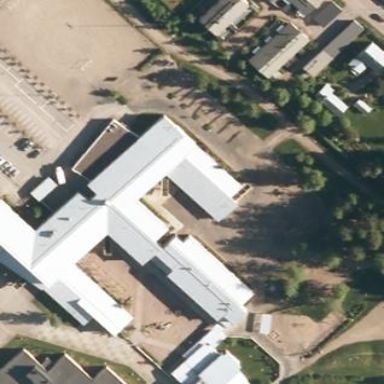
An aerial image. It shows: School building.